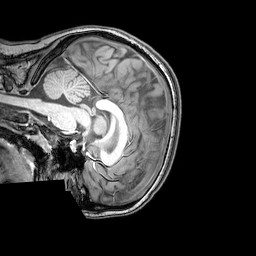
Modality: T1w
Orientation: sagittal
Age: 20
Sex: female
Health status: healthy
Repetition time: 0.081 s
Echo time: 0.037 s